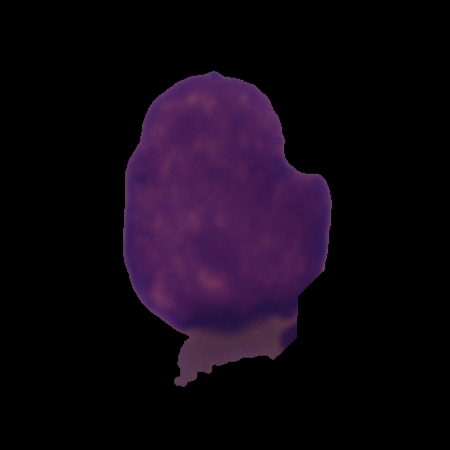
Label: cancer